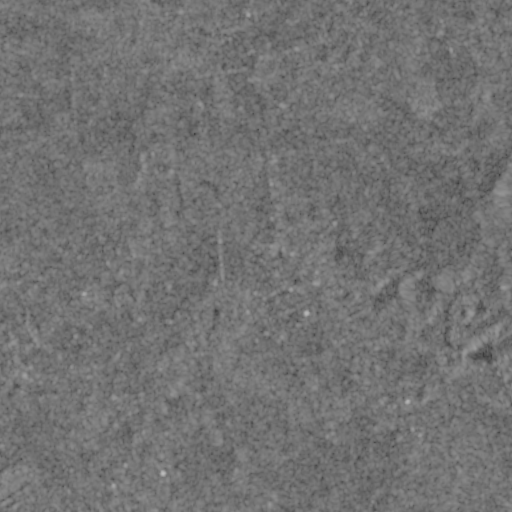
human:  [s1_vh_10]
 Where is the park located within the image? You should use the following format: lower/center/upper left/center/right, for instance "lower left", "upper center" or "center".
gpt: The park is located in the center of the image.
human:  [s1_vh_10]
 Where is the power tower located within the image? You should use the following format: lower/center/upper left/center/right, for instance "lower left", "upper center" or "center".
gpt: The power tower is located in the upper left of the image.
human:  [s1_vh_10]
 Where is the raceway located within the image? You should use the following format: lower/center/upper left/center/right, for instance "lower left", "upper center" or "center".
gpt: The raceway is located in the center left of the image.
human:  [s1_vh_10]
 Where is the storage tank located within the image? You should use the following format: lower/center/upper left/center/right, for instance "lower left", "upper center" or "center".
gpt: The storage tank is located in the lower center of the image.
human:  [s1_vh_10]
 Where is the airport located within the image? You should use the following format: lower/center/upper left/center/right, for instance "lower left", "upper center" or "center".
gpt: There is no airport in the image.

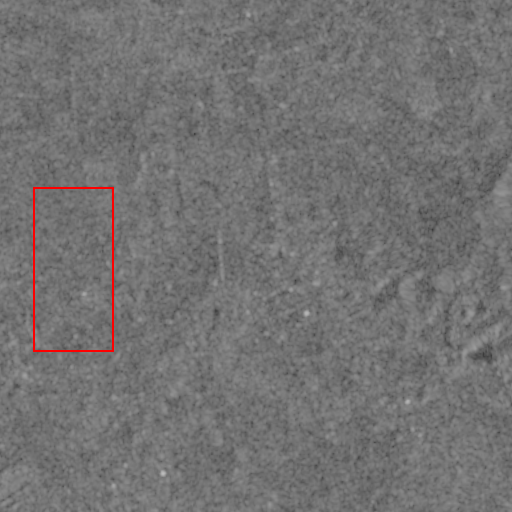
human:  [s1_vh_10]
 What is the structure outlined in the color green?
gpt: There is no green outline.
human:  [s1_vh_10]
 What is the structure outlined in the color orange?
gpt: There is no structure outlined in orange.